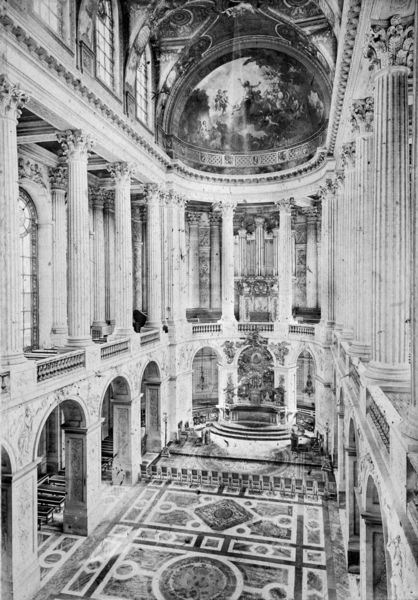
Titel: Königliche Kapelle (Innenansicht)
Künstler: Jules Hardouin Mansart
Standort: Versailles
Institution: Königliche Kapelle
Schlagwörter: dunkel, gemälde, gott, himmel, weiß, fenster, grau, hell, licht, marmor, pfeiler, schwarz, säule, säulen, schloss, malerei, muster, ornament, architektur, barock, sockel, innenraum, brüstung, kirche, sonne, boden, decke, innen, schräg, amphore, engel, kanneliert, schiff, bogen, italien, perspektive, fußboden, empore, kuppel, treppe, treppen, dekoration, ornamente, innenansicht, stufen, lichteinfall, galerie, halle, foto, fotografie, photographie, bögen, gewölbe, kreuz, religion, dom, strahlen, schwarzweiss, fliesen, strahl, mosaik, altar, arkaden, kapitelle, kathedrale, photo, gesims, mittelschiff, orgel, seitenschiff, altarraum, apsis, kirchenraum, rundbögen, umlauf, chor, fresko, prunk, heilig, gothik, fotographie, armor, entarsien, deckenmalerei, chorumgang, kannelur, fotographi, deckenbild, ufen